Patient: sex F, age 68
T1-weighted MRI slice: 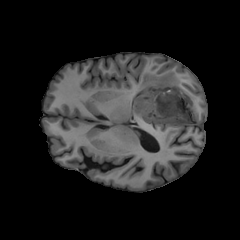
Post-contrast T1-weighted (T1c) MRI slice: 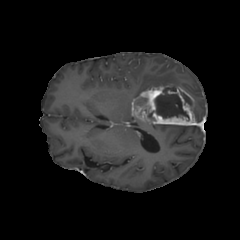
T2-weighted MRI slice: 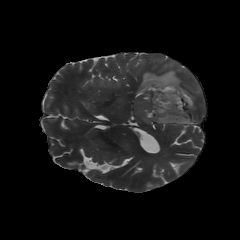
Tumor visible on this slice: yes
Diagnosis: Glioblastoma, IDH-wildtype
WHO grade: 4